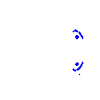
Particle: proton